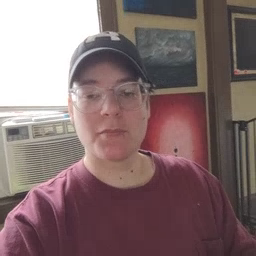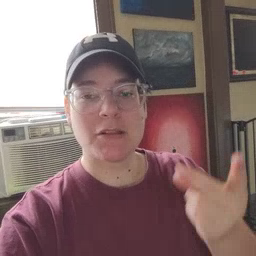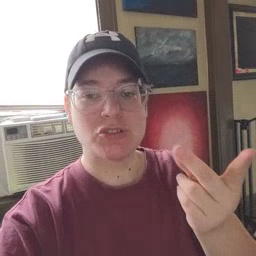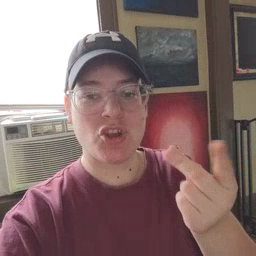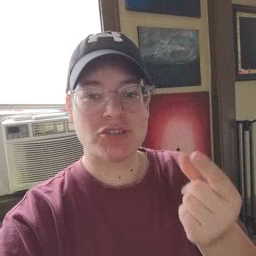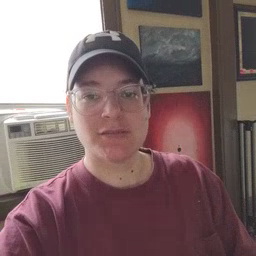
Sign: dog